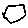
Label: hexagon